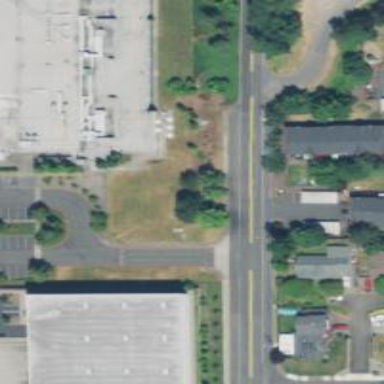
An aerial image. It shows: Tertiary road with sidewalk on the left.